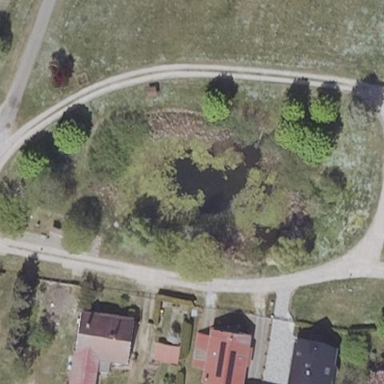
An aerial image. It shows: Peaceful pond surrounded by nature.